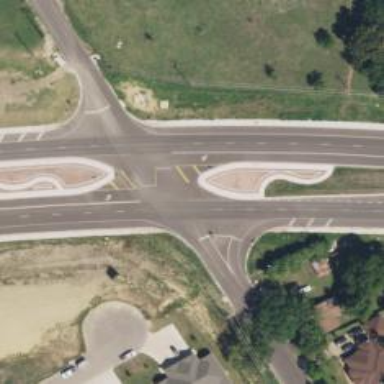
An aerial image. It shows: Road with stop sign.